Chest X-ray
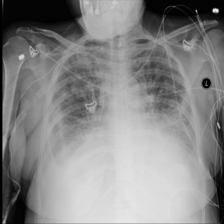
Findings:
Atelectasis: negative
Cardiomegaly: negative
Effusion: positive
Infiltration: positive
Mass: negative
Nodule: negative
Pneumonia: negative
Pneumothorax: negative
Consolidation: negative
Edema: positive
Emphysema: negative
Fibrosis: negative
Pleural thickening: negative
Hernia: negative